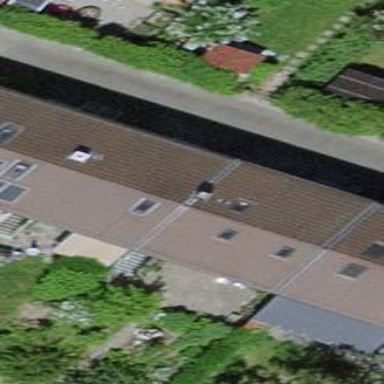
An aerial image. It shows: Apartment building with gabled roof made of roof tiles.